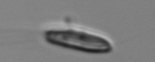
Label: Chrysochromulina